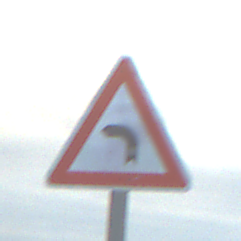
Verkehrszeichen: KurveLinks
Umgebung: Outdoor, RoadRail
Tageszeit: SunriseSunset
Wetter: PartlyCloudy
Licht: Natural
Jahreszeit: NotSpecified
Kontrast: MediumContrast